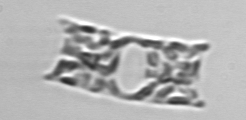
Label: Eucampia